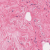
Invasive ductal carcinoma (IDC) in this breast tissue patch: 0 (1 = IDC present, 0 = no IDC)